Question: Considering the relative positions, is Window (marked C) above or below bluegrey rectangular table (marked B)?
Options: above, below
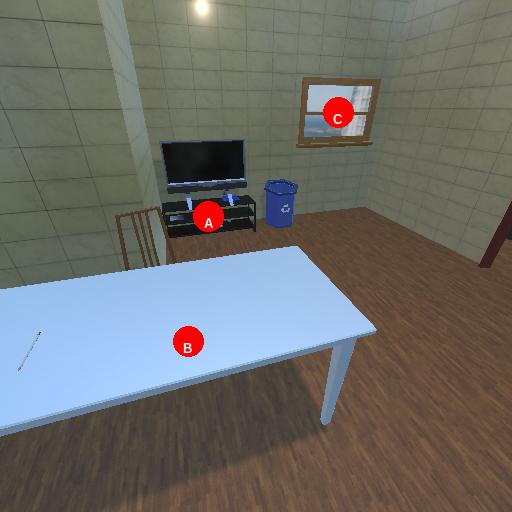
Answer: above